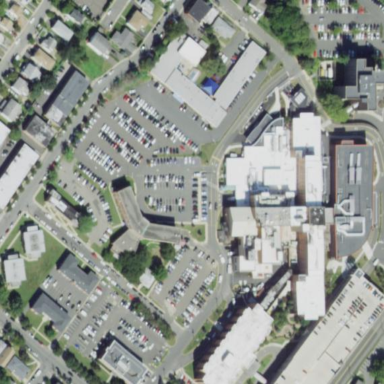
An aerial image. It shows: Healthcare facility identified as hospital.